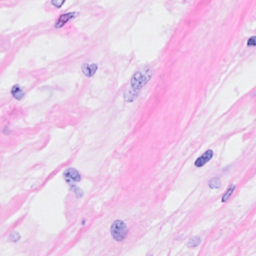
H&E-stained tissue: Breast